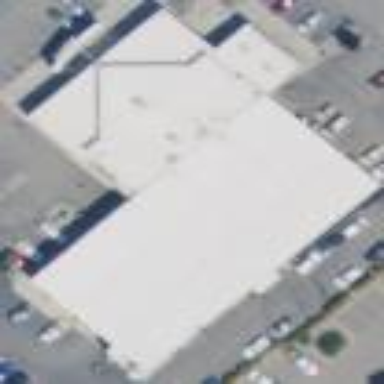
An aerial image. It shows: Car shop building.